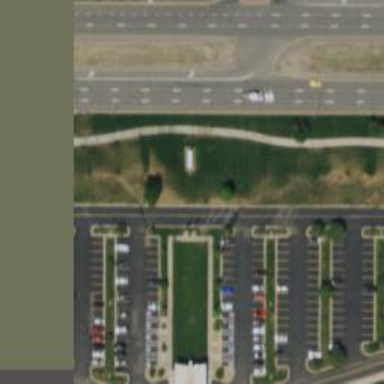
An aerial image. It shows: Parking space.